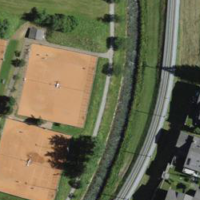
EUNIS habitat code: 26
Species observed at this site:
Sorbus aucuparia